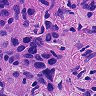
Metastatic tissue present: yes